Field crop: maize
Growth stage: 2
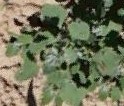
Species: chenopodium